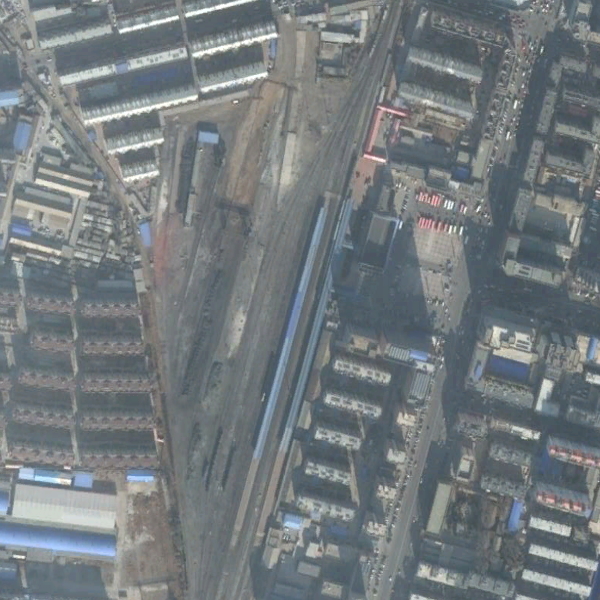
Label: RailwayStation